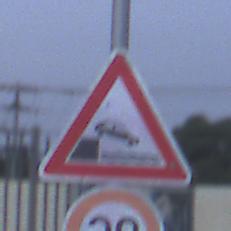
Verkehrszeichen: Ufer
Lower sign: Geschwindigkeit30
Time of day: SunriseSunset
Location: Outdoor (Suburban)
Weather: PartlyCloudy
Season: NotSpecified
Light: Natural